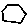
Label: hexagon